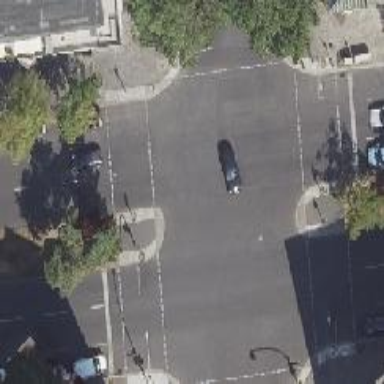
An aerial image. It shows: Road crossing with traffic signals.